Question: I'm having a bizarre issue with SSRS 2012 reports, specifically with SQL Shared Data Sources.
My reproduction steps are as follows:
1. Create a new shared data source called Test, pointing to a SQL server on the network. Test credentials, get a successful test.
2. Create a new report called Test, not going through the wizard.
3. On the Test report, add the shared data source.
4. Add Dataset1 utilizing the shared datasource 'Test'. Query type of text as SELECT 1 AS 'one', 2 AS 'two'
5. Preview report. As expected, I get a blank report with no errors.
6. Commit data source and report to TFS repository (.rdl, .rds and changes to .sln).
7. Get latest on coworkers workstation
8. Open Test report, and go to Preview. The error I receive states 'An error has occurred during report processing.' Refreshing the report also gives error 'Object reference not set to an instance of an object,'

Recreating the shared data source on coworker's workstation lets the report run successfully again. Recommitting the changed data source then breaks the report on my original machine. The only thing changing in the .rds file is the DataSourceID, which is not referenced in the .rdl as far as I can see.
Both machines are on Visual Studio Premium 2013, with a SSRS 2012 solution file.
Any ideas as to what may be causing this are very much appreciated.
Cheers
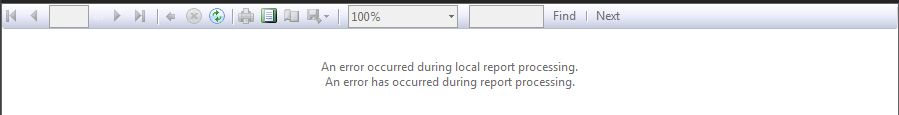
Answer: For security, datasource credentials are not committed to source control nor propagated when deployed to a server. The first time you use the datasource in a new environment you will have to re-enter the credentials for the datasource to be able to connect to the database.